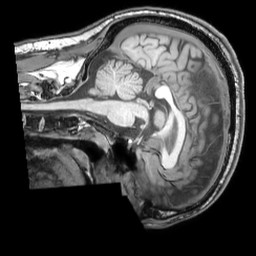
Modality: T1w
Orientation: sagittal
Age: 30
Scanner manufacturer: philips
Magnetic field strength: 3 T
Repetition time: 0.007 s
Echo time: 0.003501 s